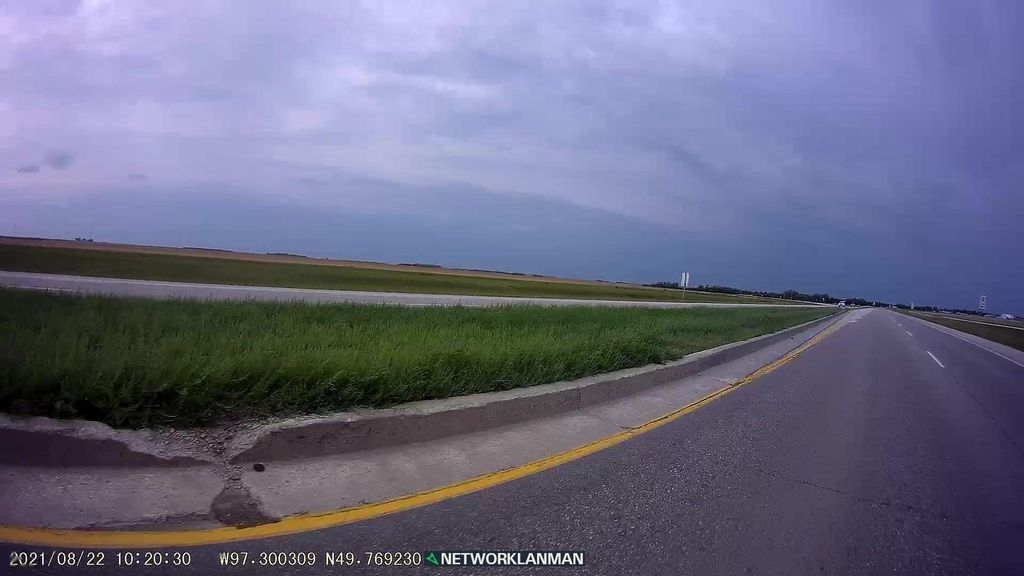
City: winnipeg